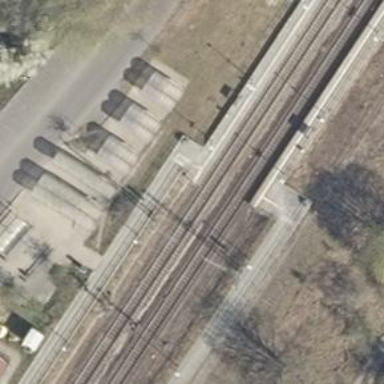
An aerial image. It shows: Railway halt station for public transport.